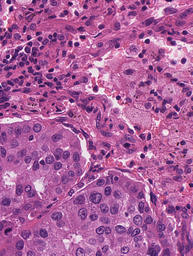
Tumor epithelial tissue: yes
Tumor-associated stroma tissue: yes
Normal tissue: no